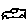
Label: car